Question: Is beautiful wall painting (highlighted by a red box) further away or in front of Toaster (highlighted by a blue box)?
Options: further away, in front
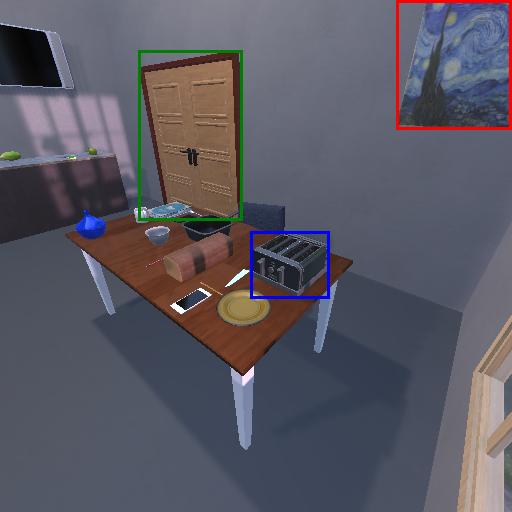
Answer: further away